Question: As stated in the Title , I would like to center the Text in a UILabel both horizontally and vertically ..
I can vertically align it if i call 'size to fit' and horizontally align it through 'setAdjustsFontSizeToFitWidth'
But using both together seem to counteract one another ..
The green part is the UILabel and the red is the text ..

I would like to vertically align the text as seen in the image
Thanks !
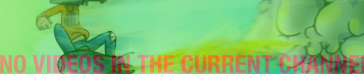
Answer: '''
Try to implement this logic:
-(void)adjustLabel1Text1:(NSString *)text1
{
UILabel *lbl_first = [UIFont fontWithName:@"Helvetica" size:12];
text1 = [text1 stringByTrimmingCharactersInSet:[NSCharacterSet whitespaceAndNewlineCharacterSet]];
float hedingLblHeight = [self calculateHeightOfTextFromWidth:text1 : [UIFont fontWithName:@"Helvetica" size:12] :118 :UILineBreakModeWordWrap];
lbl_first.text=text1;
[lbl_first setFrame:CGRectMake(lbl_first.frame.origin.x, lbl_first.frame.origin.y, 118, hedingLblHeight)];
lbl_first.lineBreakMode = UILineBreakModeWordWrap;
lbl_first.numberOfLines = 0;
[lbl_first sizeToFit];
//////////Adjust the lable or any UIControl below this label accordingly.
float endResultHeight=[self calculateHeightOfTextFromWidth:text2 : [UIFont fontWithName:@"Helvetica" size:15] :299 :UILineBreakModeWordWrap];
if(hedingLblHeight>secondImgTitleHeight)
{
[lbl_endResult setFrame:CGRectMake(lbl_endResult.frame.origin.x, lbl_first.frame.origin.y+lbl_first.frame.size.height+5, 299, endResultHeight)];
}
else
{
[lbl_endResult setFrame:CGRectMake(lbl_endResult.frame.origin.x, lbl_first.frame.origin.y+lbl_first.frame.size.height+5, 299, endResultHeight)];
}
lbl_endResult.lineBreakMode=UILineBreakModeWordWrap;
lbl_endResult.numberOfLines = 0;
[lbl_endResult sizeToFit];
}
-(float) calculateHeightOfTextFromWidth:(NSString*)text : (UIFont*) withFont:(float)width :(UILineBreakMode)lineBreakMode
{
CGSize suggestedSize = [text sizeWithFont:withFont constrainedToSize:CGSizeMake(width, FLT_MAX) lineBreakMode:lineBreakMode];
return suggestedSize.height;
}
'''
It has helped me a lot.Hope it works for you.